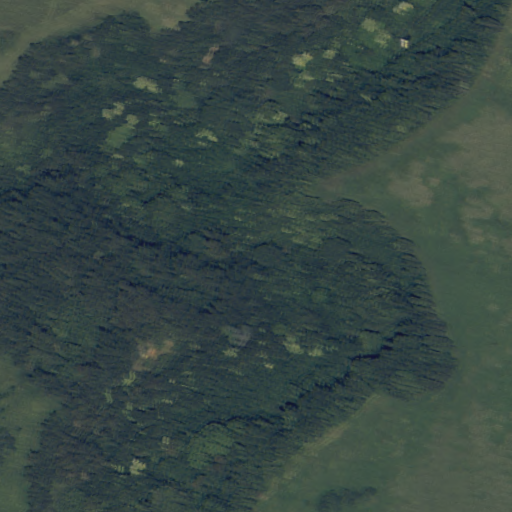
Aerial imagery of valley in Hawaii named Aamakao Gulch containing only unknown